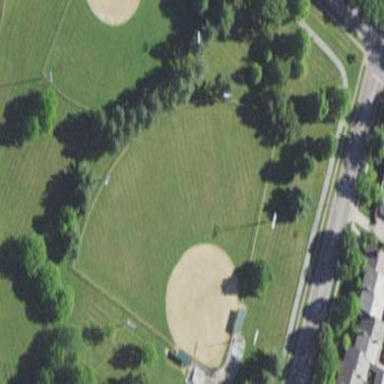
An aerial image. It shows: Baseball pitch for leisure land activities.